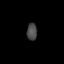
Tissue: prostate
Cell type: T cells
Senescence score: 0.3222
Nuclear area (px): 171
Mean DAPI intensity: 72.444